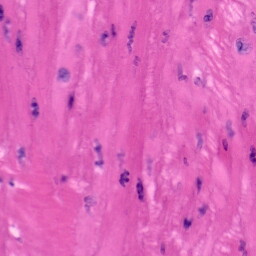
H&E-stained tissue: Skin